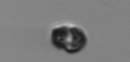
Label: Heterocapsa_rotundata